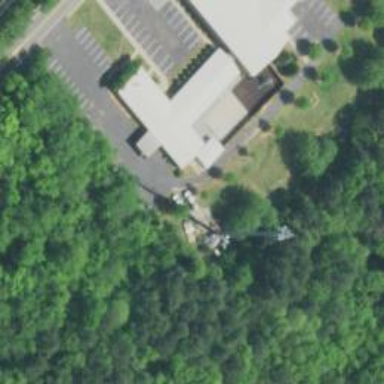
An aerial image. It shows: Communication mast tower.